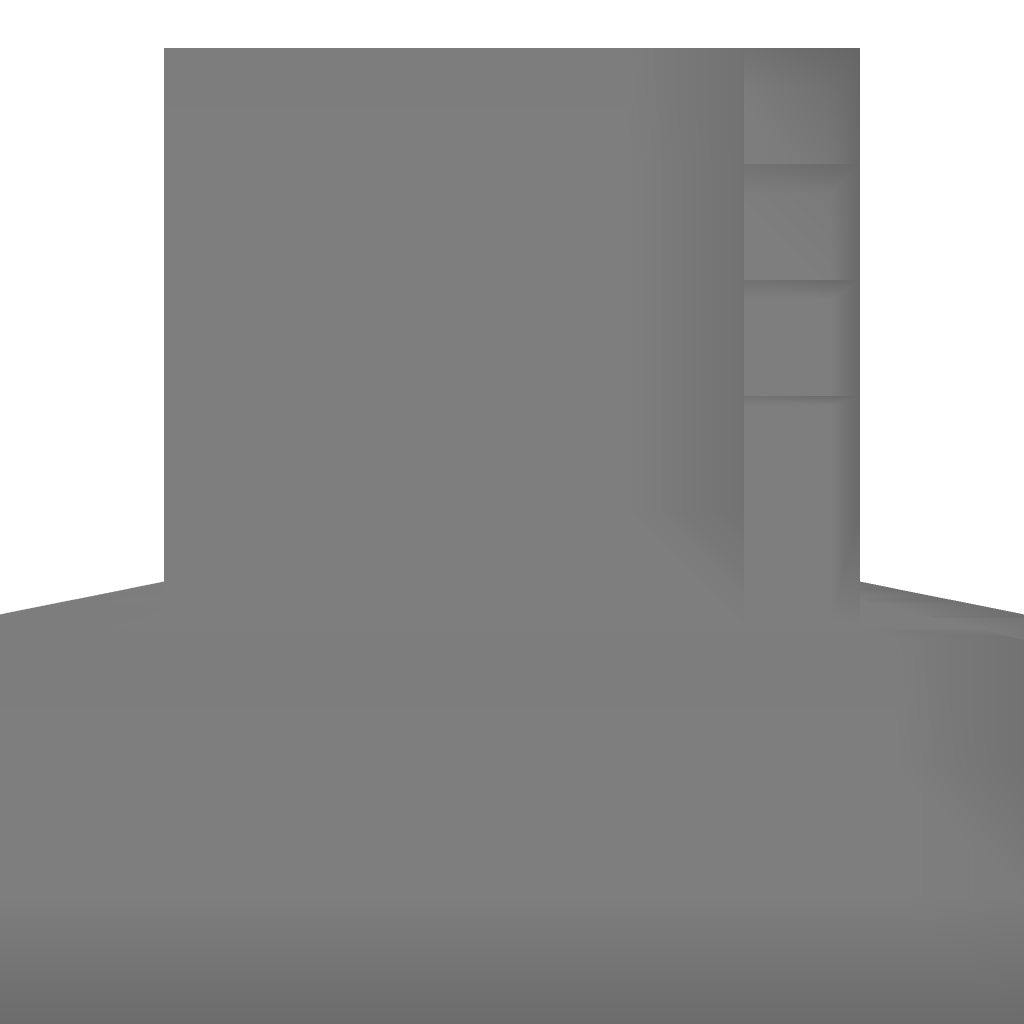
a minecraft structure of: UndercoverDoor